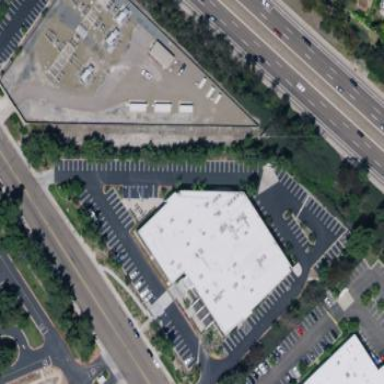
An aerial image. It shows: Industrial building.